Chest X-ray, PA view. Patient: 28 years old, sex F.
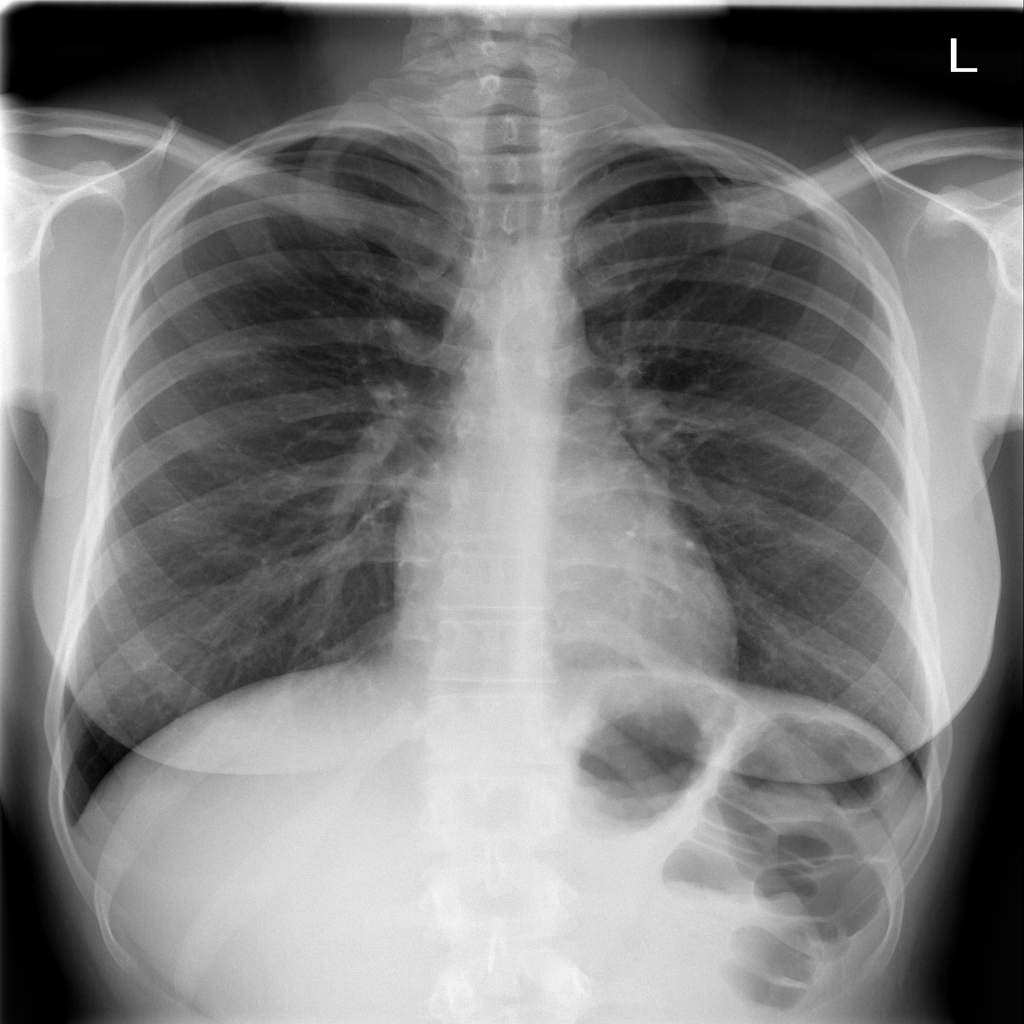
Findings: No Finding